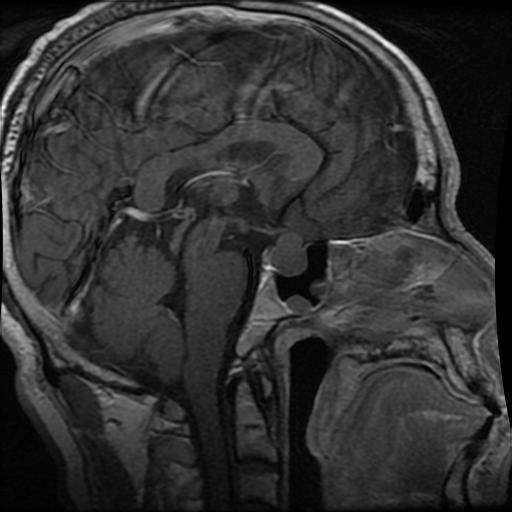
Label: pituitary